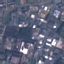
Land use / land cover class: Industrial